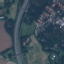
Land use / land cover: Highway